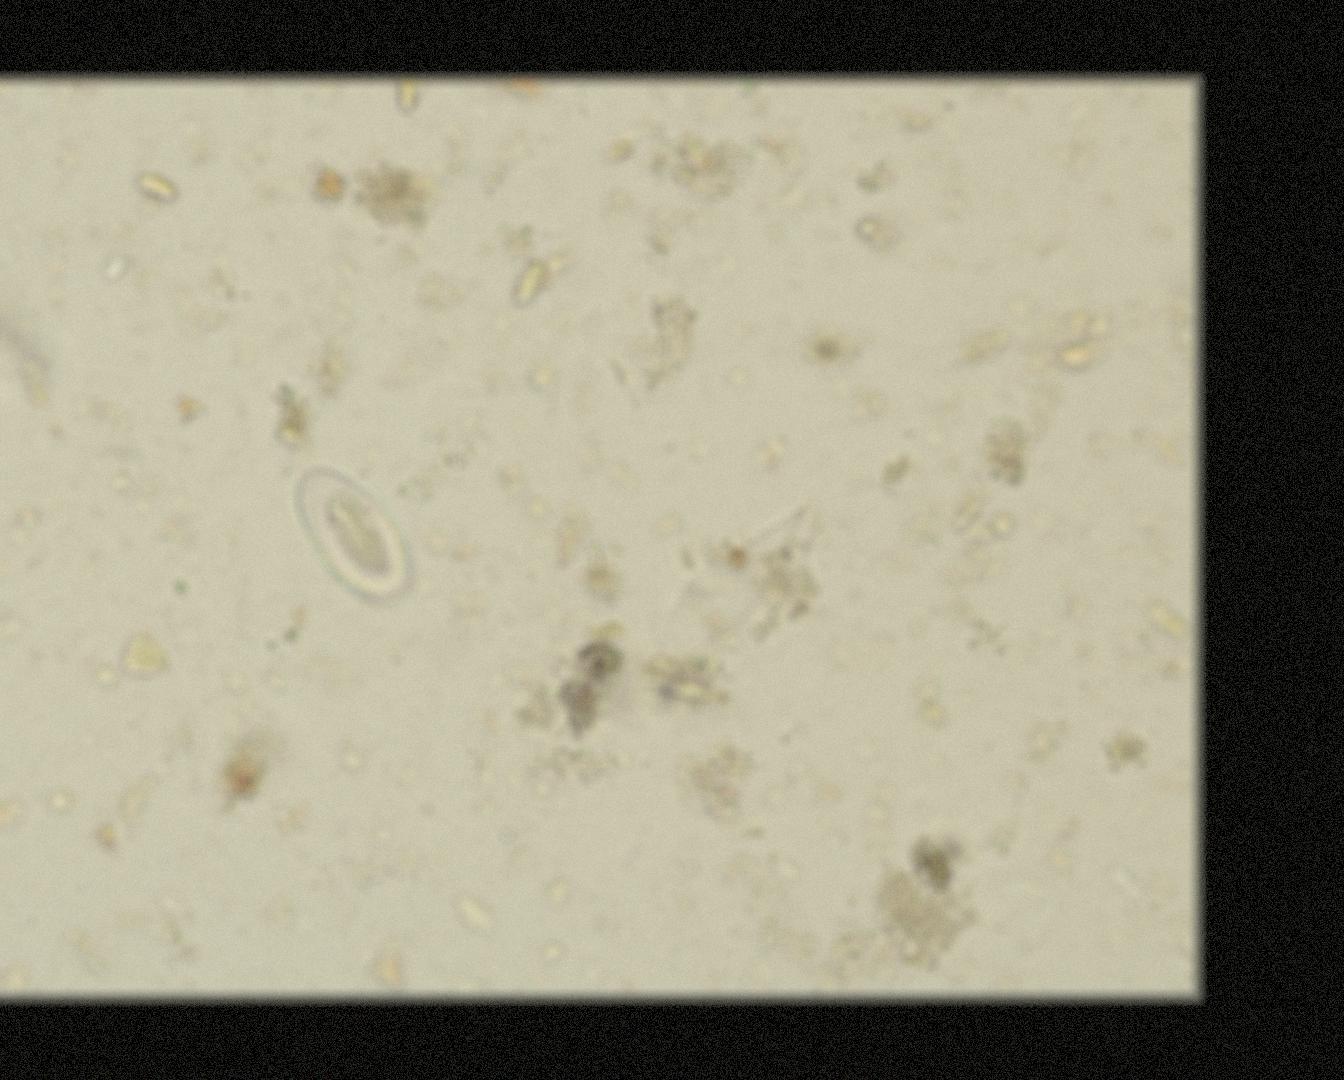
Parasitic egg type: Enterobius vermicularis